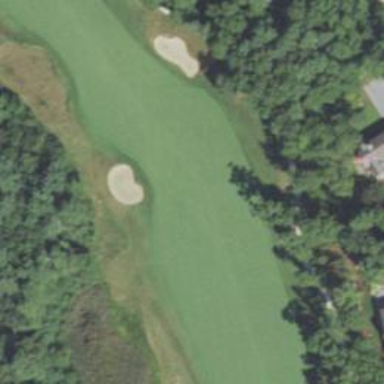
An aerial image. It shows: View of golf hole.